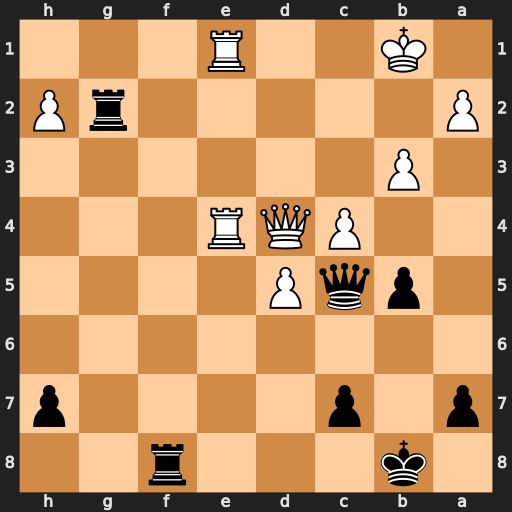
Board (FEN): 1k3r2/p1p4p/8/1pqP4/2PQR3/1P6/P5rP/1K2R3
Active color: b
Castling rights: -
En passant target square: -
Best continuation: Qa3 R4e2 Rxe2 Rxe2 Rf1+ Kc2 Qc1+